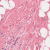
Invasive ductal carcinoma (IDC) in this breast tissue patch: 1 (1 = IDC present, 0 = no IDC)